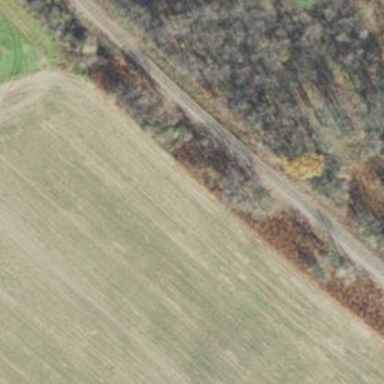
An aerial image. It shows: Railway track.